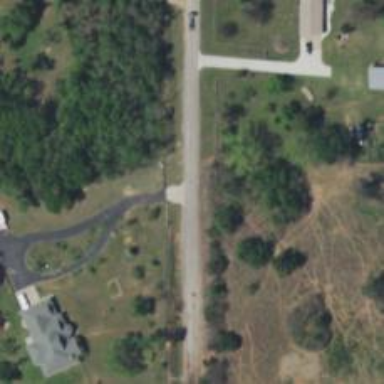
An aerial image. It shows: Residential road.